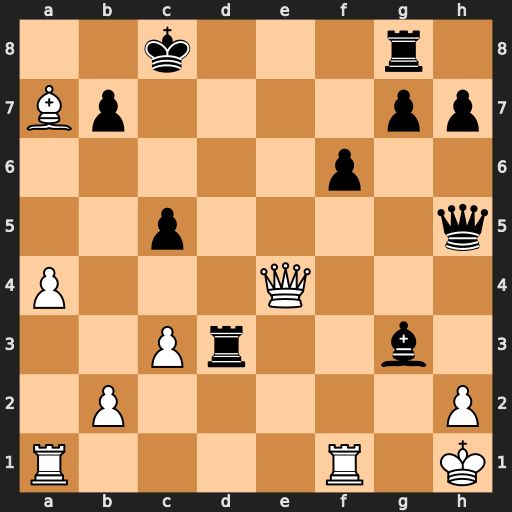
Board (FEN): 2k3r1/Bp4pp/5p2/2p4q/P3Q3/2Pr2b1/1P5P/R4R1K
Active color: w
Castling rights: -
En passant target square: -
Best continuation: Qe6+ Rd7 Qxg8+ Rd8 Qe6+